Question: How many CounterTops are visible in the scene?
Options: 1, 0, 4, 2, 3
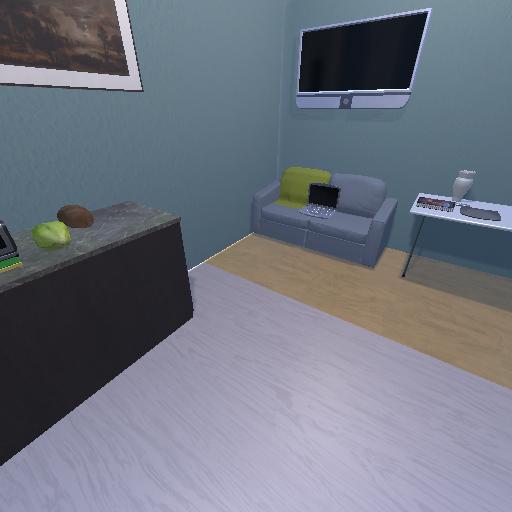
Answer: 1